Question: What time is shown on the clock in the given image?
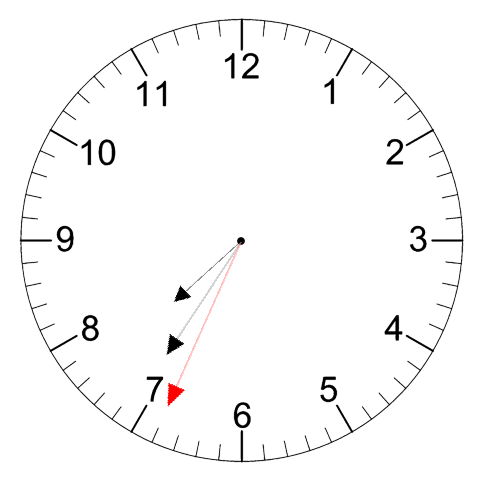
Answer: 07:35:34